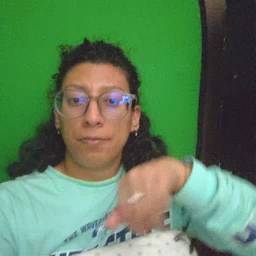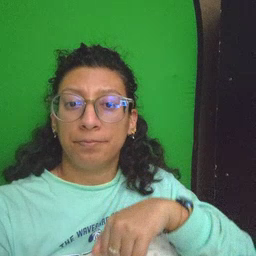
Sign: later